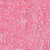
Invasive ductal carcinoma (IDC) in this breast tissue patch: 0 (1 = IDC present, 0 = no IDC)